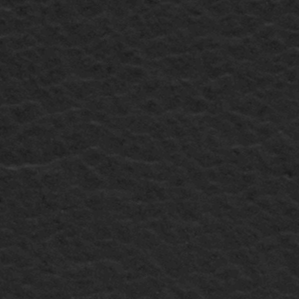
Label: frost